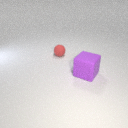
large purple rubber cube to the right of small red rubber sphere